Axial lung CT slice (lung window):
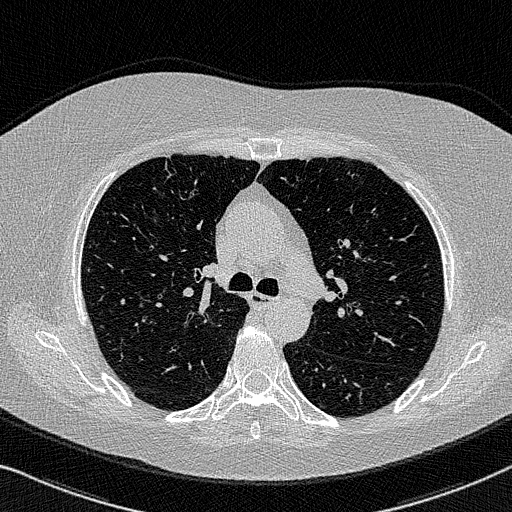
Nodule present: no